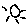
Label: sun